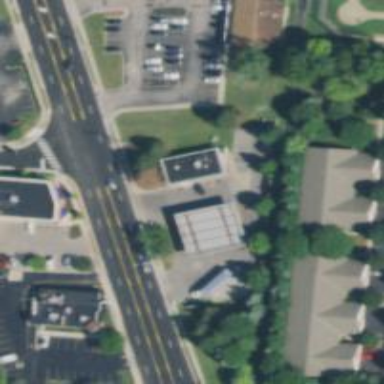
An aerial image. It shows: Convenience shop.